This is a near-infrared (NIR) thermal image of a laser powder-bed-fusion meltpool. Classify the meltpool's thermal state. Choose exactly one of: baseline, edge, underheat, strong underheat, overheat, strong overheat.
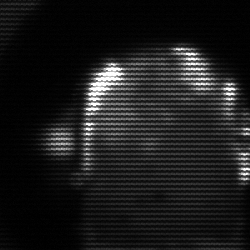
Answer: baseline